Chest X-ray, AP view. Patient: 22 years old, sex M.
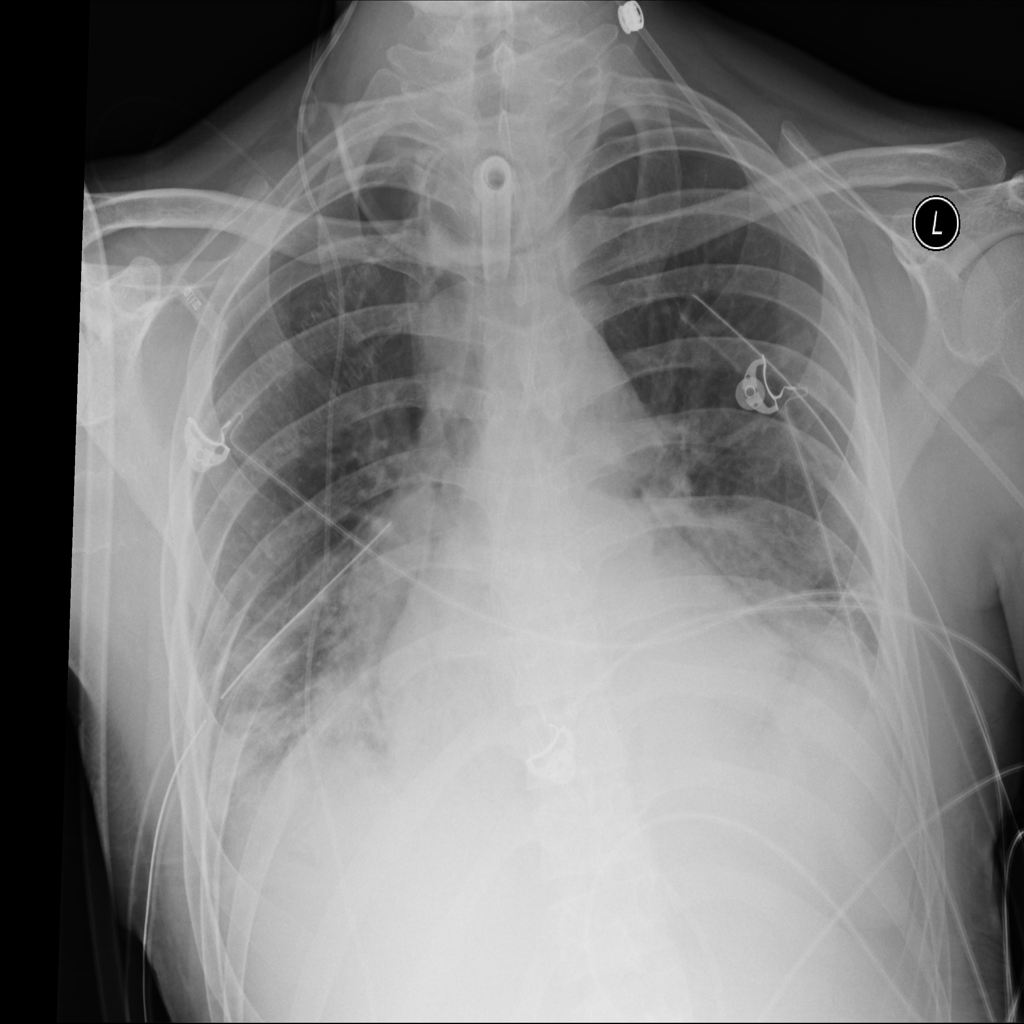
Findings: Atelectasis, Infiltration